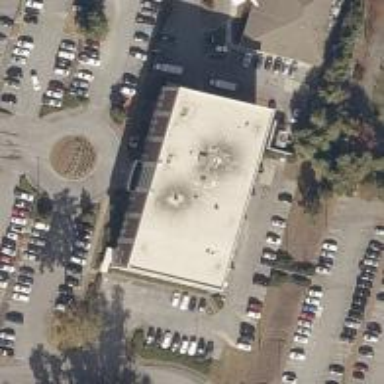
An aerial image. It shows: Clinic building providing healthcare services.